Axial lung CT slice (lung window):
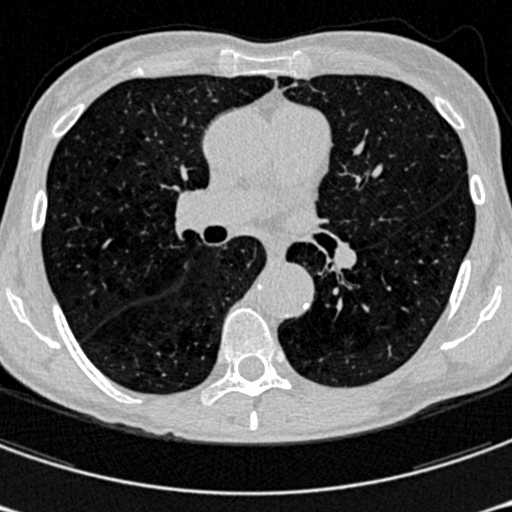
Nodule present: no